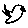
Label: bird